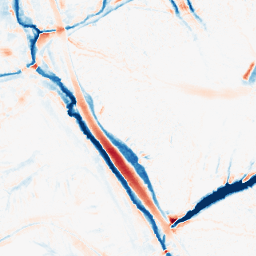
Category: morphological
Decomposition family: morphological
Decomposition parameters: operation: average
size: 10
Upsampling method: sinc_hamming
Upsampling parameters: scale: 2
kernel_size: 4
Upsampling scale: 2